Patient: sex M, age 72
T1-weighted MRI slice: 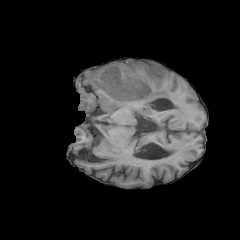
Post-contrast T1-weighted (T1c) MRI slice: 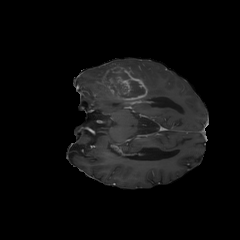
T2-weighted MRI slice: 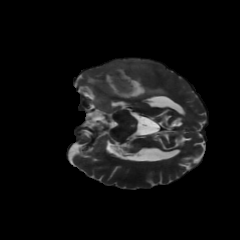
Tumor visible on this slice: yes
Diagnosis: Glioblastoma, IDH-wildtype
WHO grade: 4